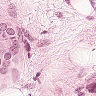
Metastatic tissue present: yes